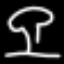
Label: mushroom